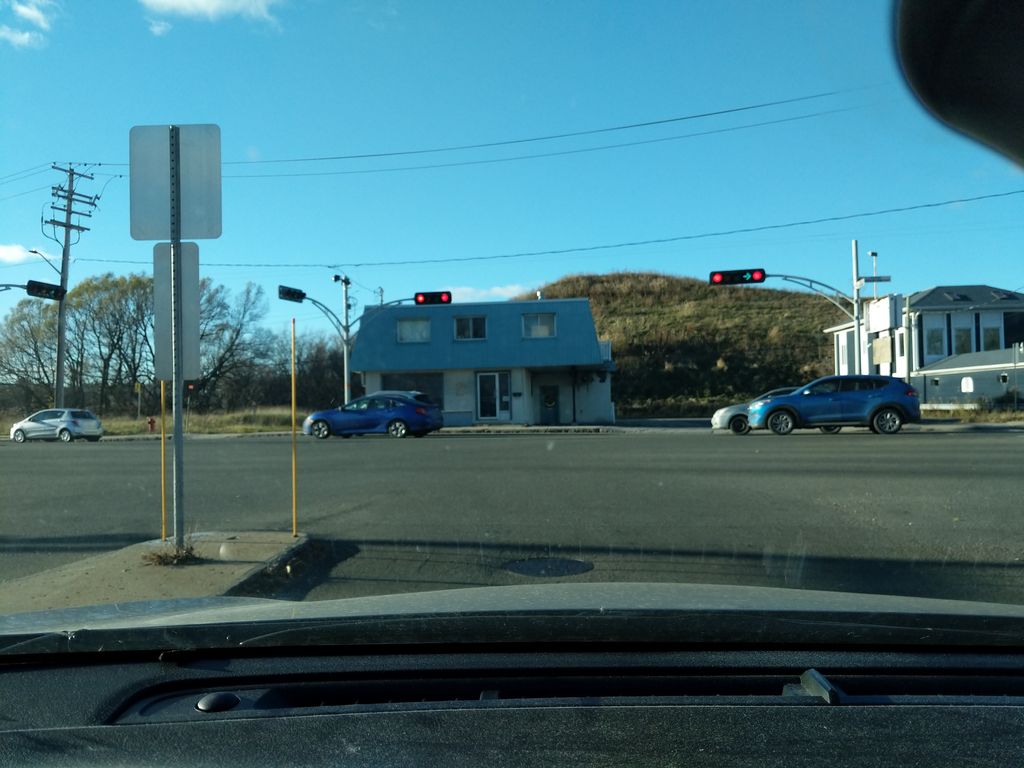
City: quebec_city